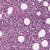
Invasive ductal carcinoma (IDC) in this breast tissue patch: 1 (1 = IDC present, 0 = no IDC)